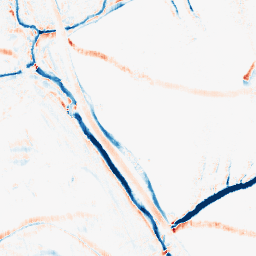
Category: morphological
Decomposition family: morphological_rect
Decomposition parameters: operation: average
width: 5
height: 10
Upsampling method: quadratic
Upsampling parameters: scale: 8
Upsampling scale: 8